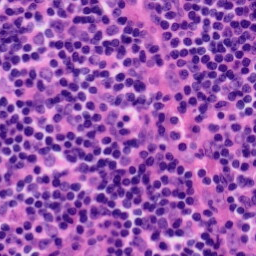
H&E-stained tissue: Tonsil